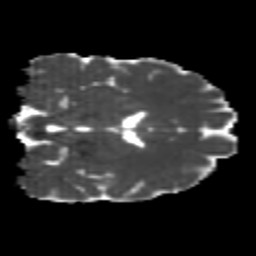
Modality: MD
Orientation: coronal
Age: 21
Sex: female
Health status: healthy
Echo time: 0.074 s